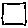
Label: square